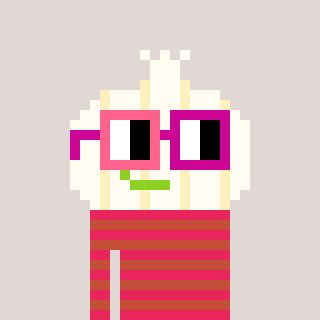
a pixel art character with square pink and red glasses, a garlic-shaped head and a rust-colored body on a warm background